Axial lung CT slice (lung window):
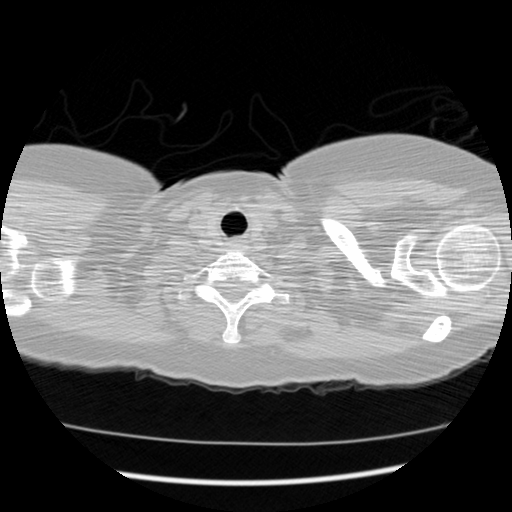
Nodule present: no